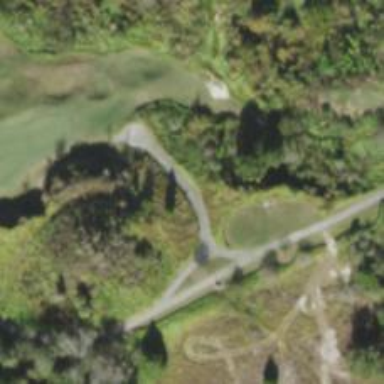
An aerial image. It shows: Service road designated as golf cart path.